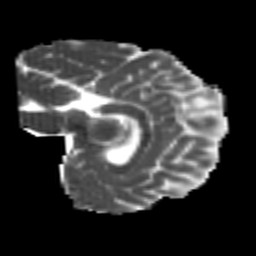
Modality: MD
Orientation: sagittal
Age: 23
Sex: female
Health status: healthy
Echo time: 0.074 s